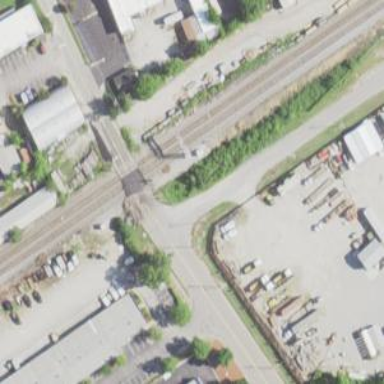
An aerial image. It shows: Level crossing along the railway.